Question: While creating a zk-maven project i am getting an error .
In the catalog section after selecting ZK archetype 6.5.2 and then inserting the group id , Artifact Id ,version, package etc, it should populate "" automatically.
But, in my case it does not happen.
Could anyone help me in this concern .
I have attached the screenshot here.
ref: <URL>
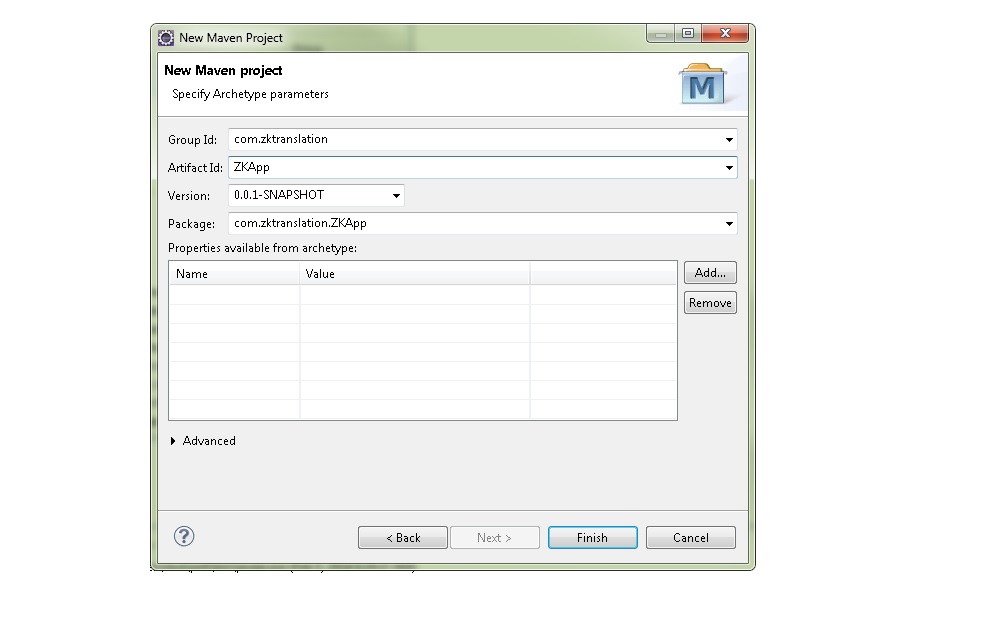
Answer: I was getting such error because was trying to find the from my local nexus repository.
ZK archetype remote catalog is located at
> <URL>
Add this url to
> C:\Users\.m2\settings.xml
.